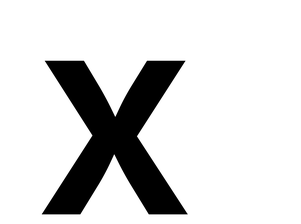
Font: Inter_SemiBold